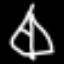
Label: leaf